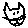
Label: cat